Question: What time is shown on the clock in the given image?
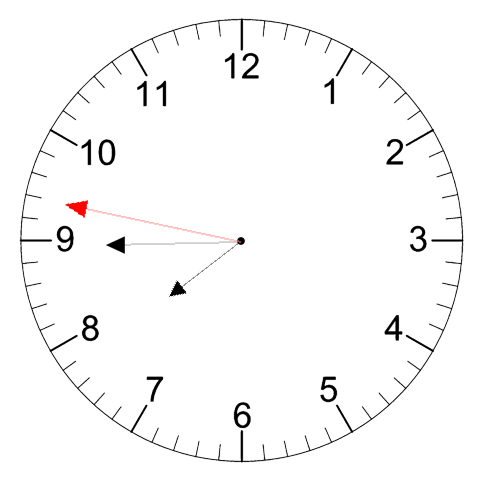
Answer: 07:44:47